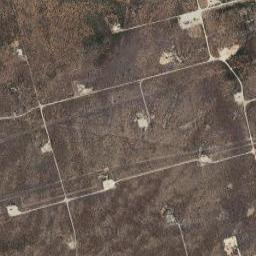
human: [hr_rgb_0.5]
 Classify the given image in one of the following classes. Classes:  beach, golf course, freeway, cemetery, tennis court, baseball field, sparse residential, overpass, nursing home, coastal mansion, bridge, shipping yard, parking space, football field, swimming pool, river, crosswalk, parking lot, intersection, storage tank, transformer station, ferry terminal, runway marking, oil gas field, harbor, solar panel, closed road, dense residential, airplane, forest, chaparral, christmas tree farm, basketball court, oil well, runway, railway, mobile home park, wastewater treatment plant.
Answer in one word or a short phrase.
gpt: oil gas field